Question: I have a data.frame showing the strength of the relationship between all possible combination of the variables at site x with the variable at site y.
'''
set.seed(1410)
df<-data.frame(
"site.x"=c(rep("a",4),rep("b",4),rep("c",4),rep("d",4)),
"site.y"=c(rep(c("e","f","g","h"),4)),
"bond.strength"=sample(1:100,16, replace=TRUE))
site.x site.y bond.strength
a e 27
a f 54
a g 94
a h 15
b e 58
b f 50
b g 67
b h 51
c e 58
c f 5
c g 48
c h 32
d e 5
d f 13
d g 84
d h 39
'''
I need a diagram that can summarise the information in df in one figure. I was thinking perhaps a permutation diagram like this.....

Any suggestions how I would go about something like this? Thank you kindly.
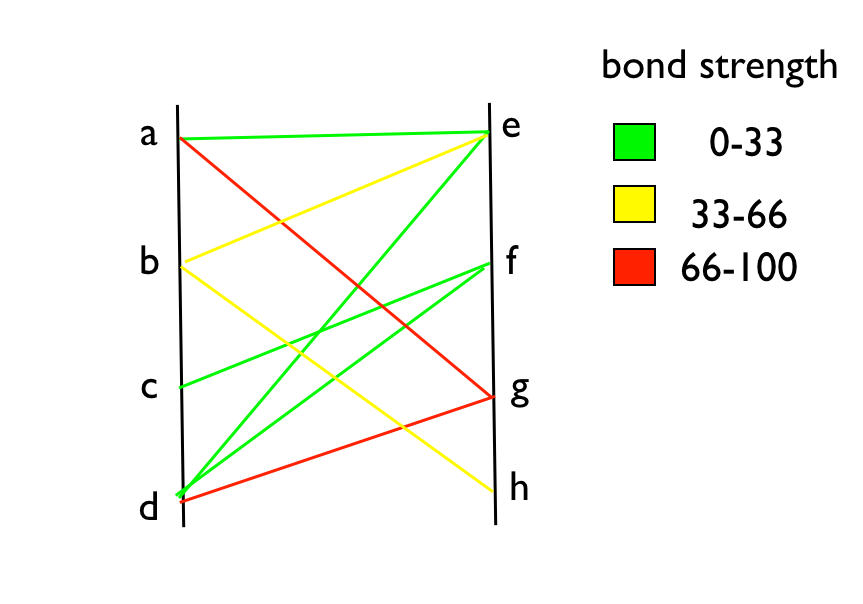
Answer: This gives something similar using your data:
'''
library(igraph)
df<-graph.data.frame(df)
V(df)$names <- c("a","b","c","d","e","f","g","h")
layOUT<-data.frame(x=c(rep(1,4),rep(2,4)),y=c(4:1,4:1))
E(df)[ bond.strength < 101 ]$color <- "red"
E(df)[ bond.strength < 67 ]$color <- "yellow"
E(df)[ bond.strength < 34 ]$color <- "green"
V(df)$color <- "white"
l<-as.matrix(layOUT)
plot(df,layout=l,vertex.size=10,vertex.label=V(df)$names,
edge.arrow.size=0.01,vertex.label.color = "black")
'''